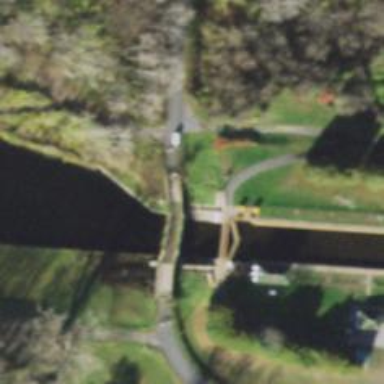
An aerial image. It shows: Canal.